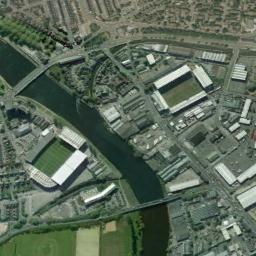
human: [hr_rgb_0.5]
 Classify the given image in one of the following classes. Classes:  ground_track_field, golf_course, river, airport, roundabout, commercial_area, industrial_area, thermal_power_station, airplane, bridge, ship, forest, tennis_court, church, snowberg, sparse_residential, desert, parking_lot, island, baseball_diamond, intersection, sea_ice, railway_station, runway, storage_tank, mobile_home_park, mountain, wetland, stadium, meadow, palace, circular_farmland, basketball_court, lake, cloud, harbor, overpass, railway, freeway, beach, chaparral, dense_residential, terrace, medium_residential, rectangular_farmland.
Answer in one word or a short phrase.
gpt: stadium